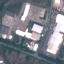
Land use / land cover: Industrial